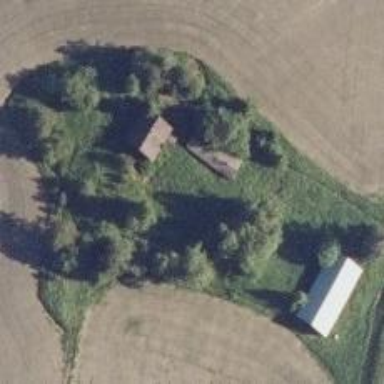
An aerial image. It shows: Farm.